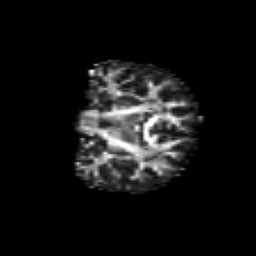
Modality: FA
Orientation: coronal
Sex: male
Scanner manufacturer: siemens
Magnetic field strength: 3 T
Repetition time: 5 s
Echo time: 0.071 s